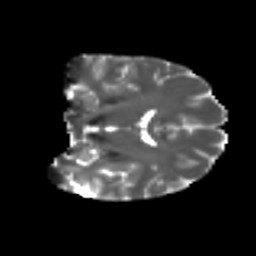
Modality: T2w
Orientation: coronal
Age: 48
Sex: female
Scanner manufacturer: ge
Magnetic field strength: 3 T
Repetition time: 7.8 s
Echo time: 0.0611 s